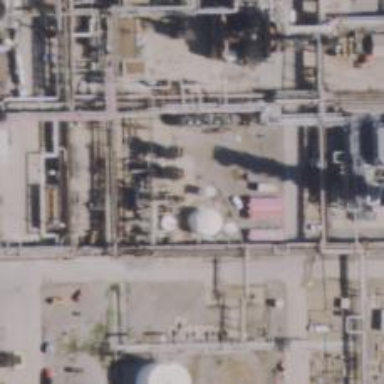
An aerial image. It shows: Storage tank that is man-made.